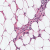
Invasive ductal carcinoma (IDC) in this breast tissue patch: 0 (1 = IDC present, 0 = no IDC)